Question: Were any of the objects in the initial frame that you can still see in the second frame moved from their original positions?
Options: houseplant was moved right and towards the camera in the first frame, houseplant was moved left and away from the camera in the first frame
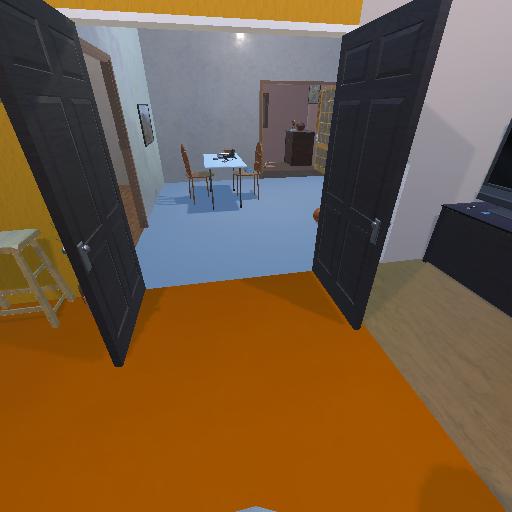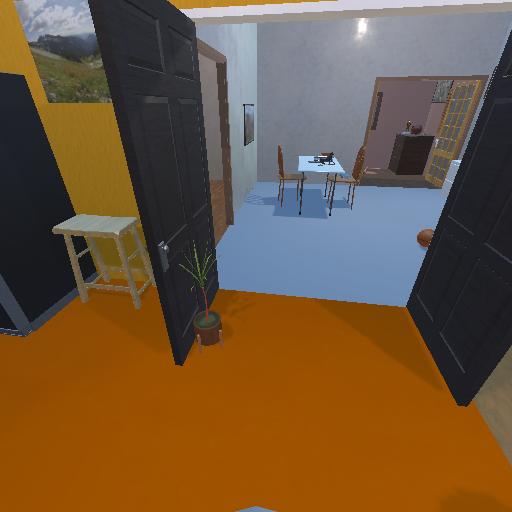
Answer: houseplant was moved right and towards the camera in the first frame